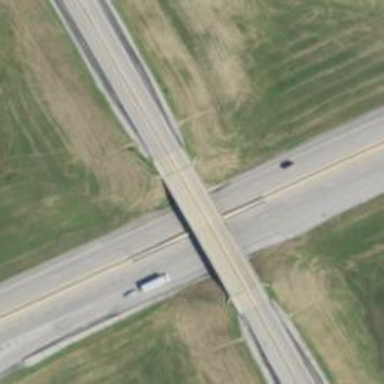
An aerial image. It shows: Bridge over motorway_link.